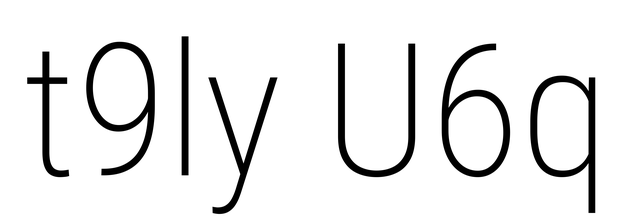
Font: Roboto_Condensed_ExtraLight